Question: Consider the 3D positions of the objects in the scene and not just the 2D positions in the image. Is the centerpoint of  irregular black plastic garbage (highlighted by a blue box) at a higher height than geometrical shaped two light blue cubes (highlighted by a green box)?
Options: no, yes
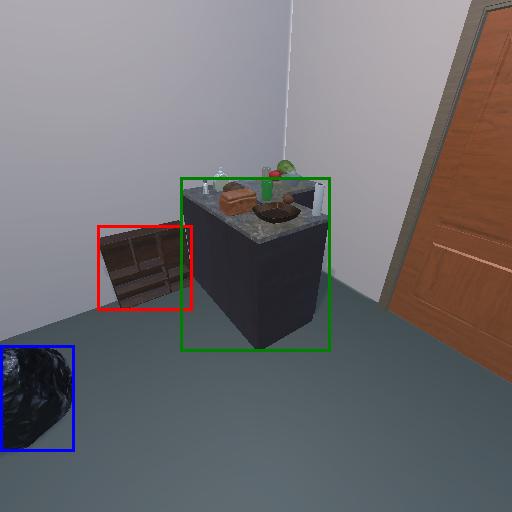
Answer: no